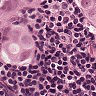
Metastatic tissue present: yes